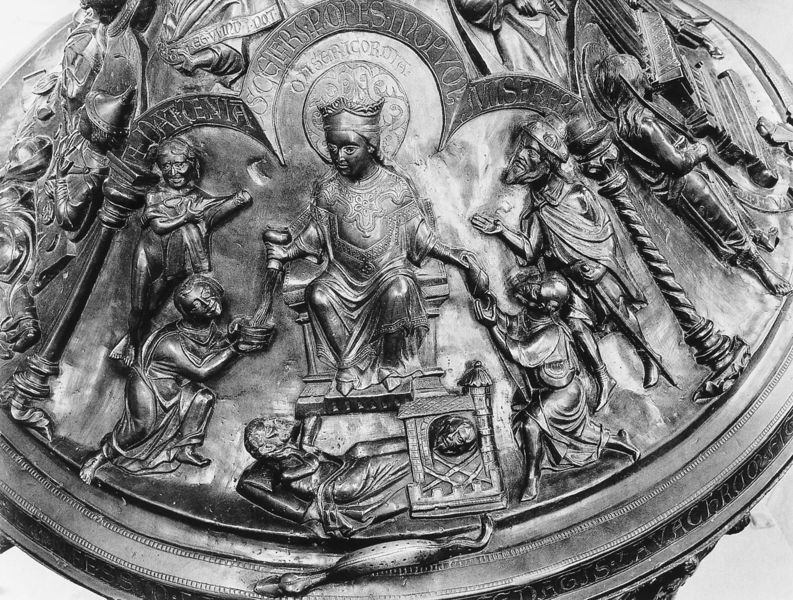
Titel: Taufbecken im Hildesheimer Dom
Standort: Hildesheim, Dom (EU - D - Nds)
Schlagwörter: menschen, sitzen, männer, stuhl, säule, säulen, bart, arm, arme, bibel, diener, tot, kelch, krone, rund, relief, schrift, kuppel, könig, thron, inschrift, bronze, plastik, deckel, kupfer, text, schlange, herrscher, geschenk, heiligenschein, nimbus, christus, jesus, sterben, griechisch, anbeten, maria, kupferstich, sklaven, sitzmöbel, latein, taufbecken, umschrift, wunder, gaben, mitleid, einschenken, gabenanbeten, hilpe, gußtechnik